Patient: sex M, age 32
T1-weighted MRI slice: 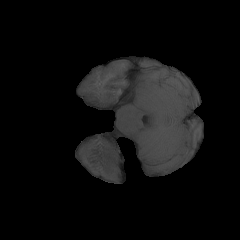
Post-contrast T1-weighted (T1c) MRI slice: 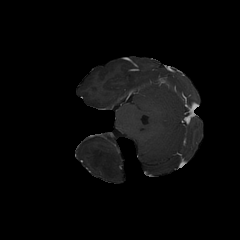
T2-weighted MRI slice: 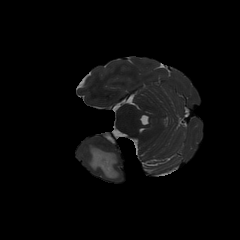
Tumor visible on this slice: yes
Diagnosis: Astrocytoma, IDH-mutant
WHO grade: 2